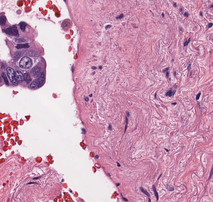
Tumor epithelial tissue: yes
Tumor-associated stroma tissue: yes
Normal tissue: no